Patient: sex F, age 59
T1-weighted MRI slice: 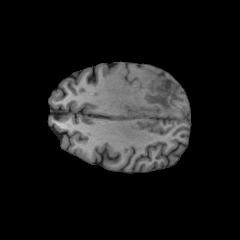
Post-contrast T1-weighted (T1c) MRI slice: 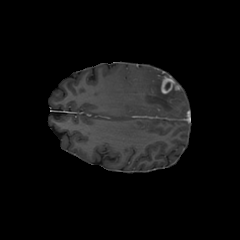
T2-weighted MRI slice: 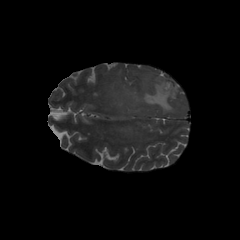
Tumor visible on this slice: yes
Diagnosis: Glioblastoma, IDH-wildtype
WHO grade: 4